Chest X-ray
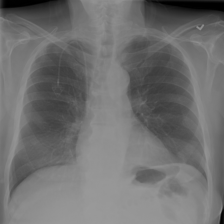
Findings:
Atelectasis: positive
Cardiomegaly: negative
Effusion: negative
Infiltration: negative
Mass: negative
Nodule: negative
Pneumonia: negative
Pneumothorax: negative
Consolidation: negative
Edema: negative
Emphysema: negative
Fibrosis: negative
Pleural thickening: negative
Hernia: negative